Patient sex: M
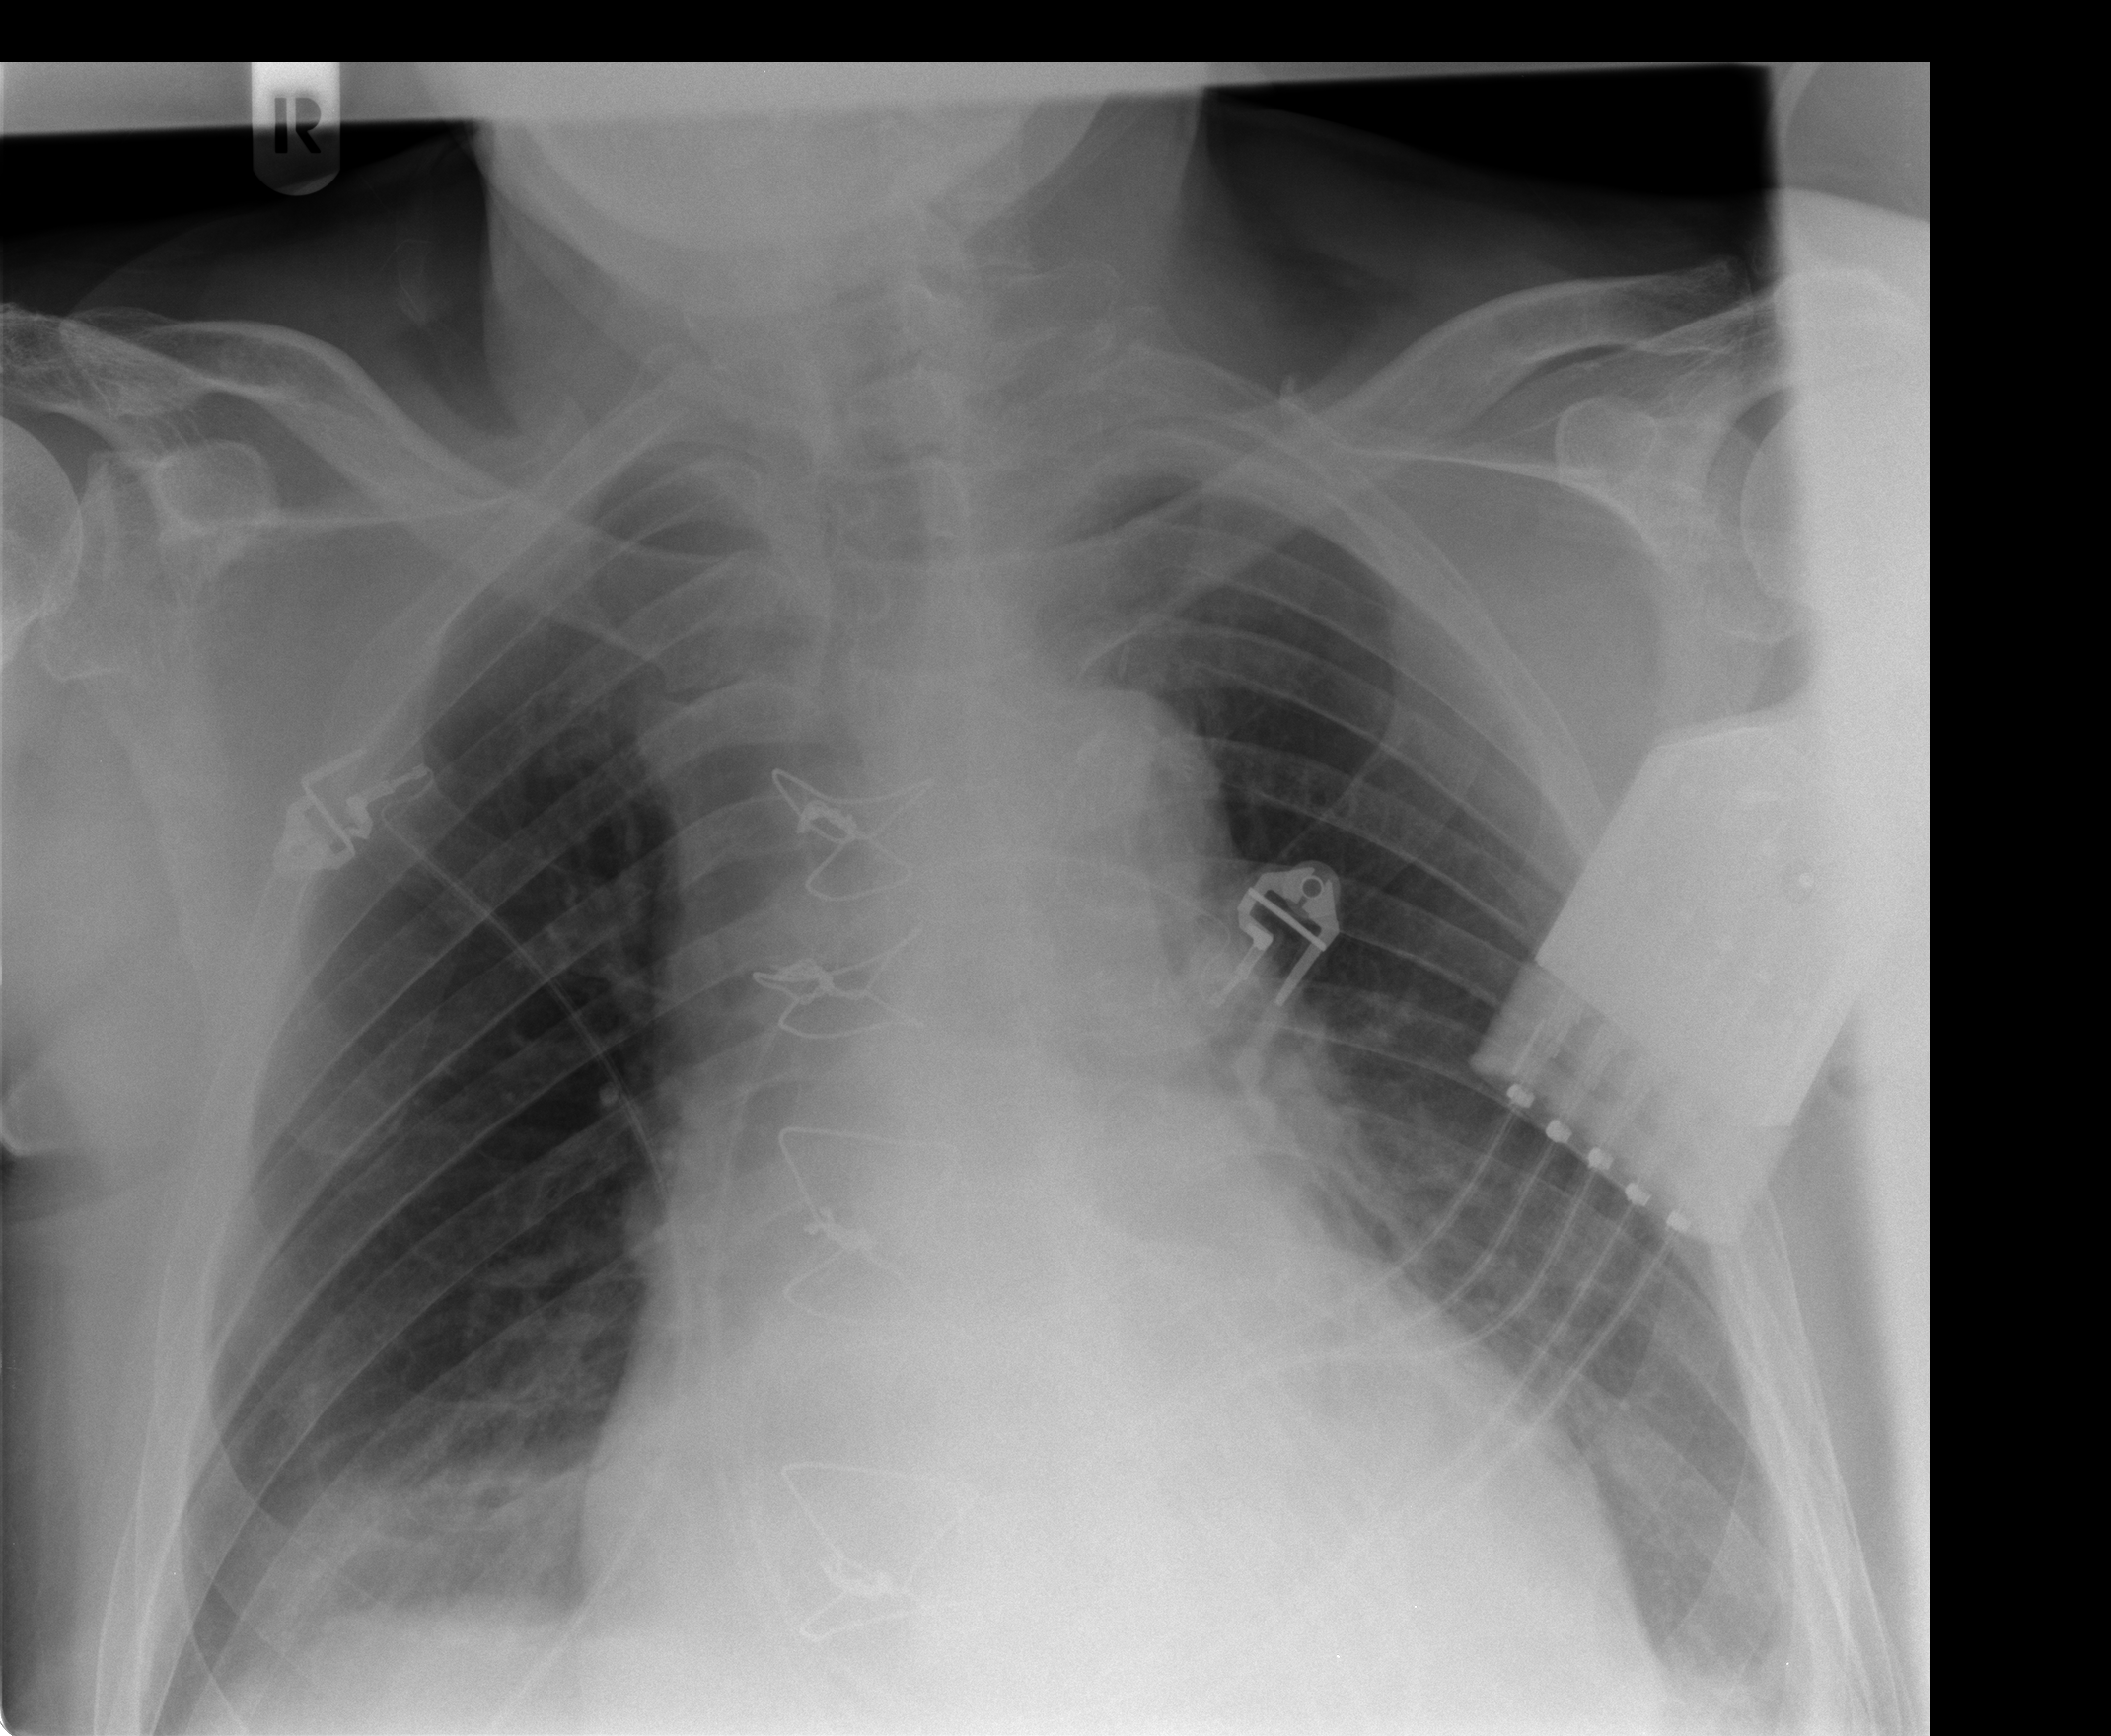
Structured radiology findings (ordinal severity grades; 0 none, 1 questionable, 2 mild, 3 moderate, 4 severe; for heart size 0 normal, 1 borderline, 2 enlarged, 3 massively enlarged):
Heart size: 3
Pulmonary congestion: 0
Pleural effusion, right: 0
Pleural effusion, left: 0
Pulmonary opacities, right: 0
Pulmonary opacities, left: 0
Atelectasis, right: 2
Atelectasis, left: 2